Field crop: tomato
Growth stage: 1
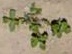
Species: portulaca